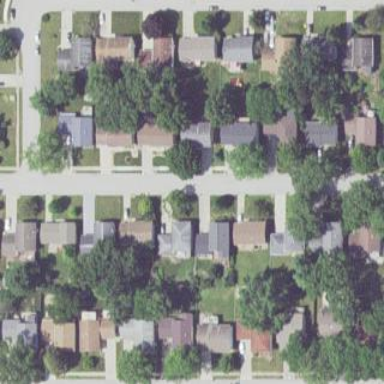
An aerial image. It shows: Residential neighbourhood consisting of single-family homes.